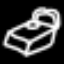
Label: bed